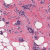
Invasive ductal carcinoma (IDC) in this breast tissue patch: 1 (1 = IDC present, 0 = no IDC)